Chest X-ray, PA view. Patient: 61 years old, sex M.
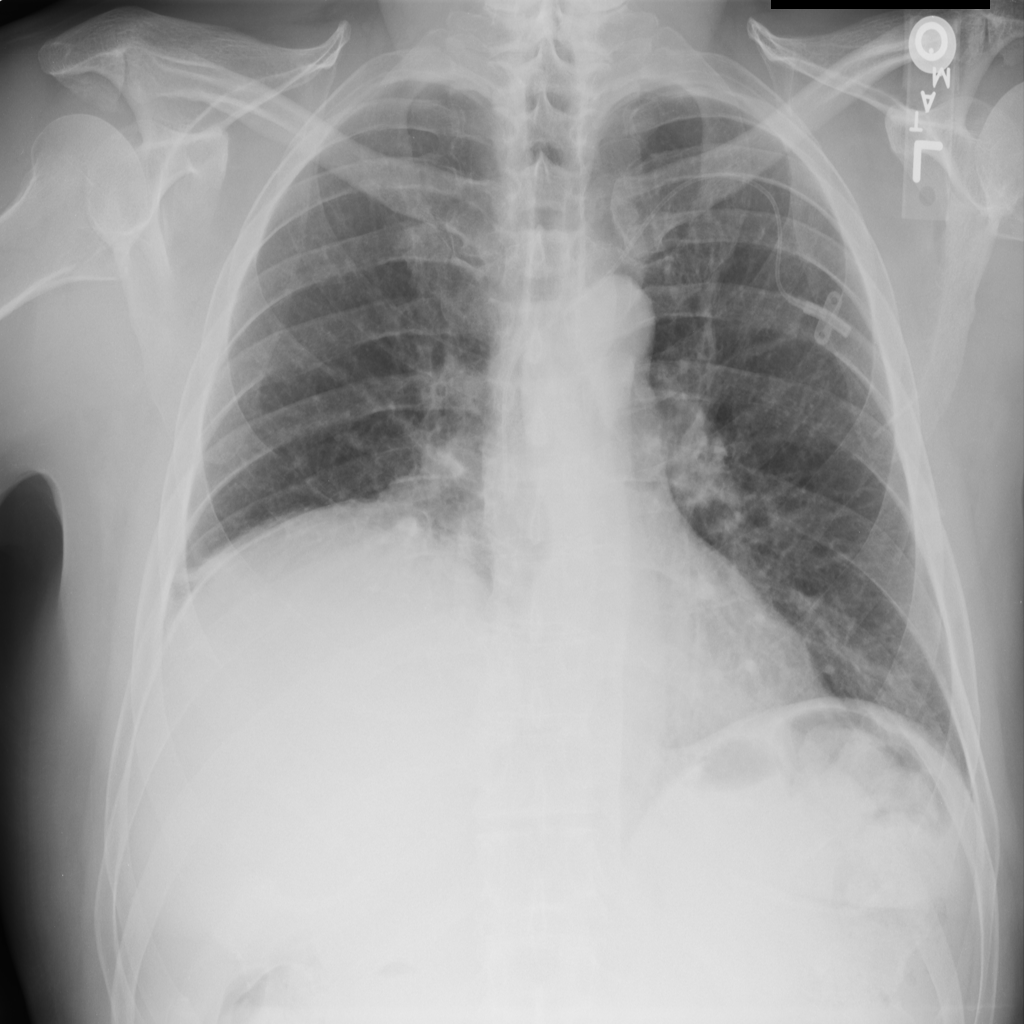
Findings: No Finding